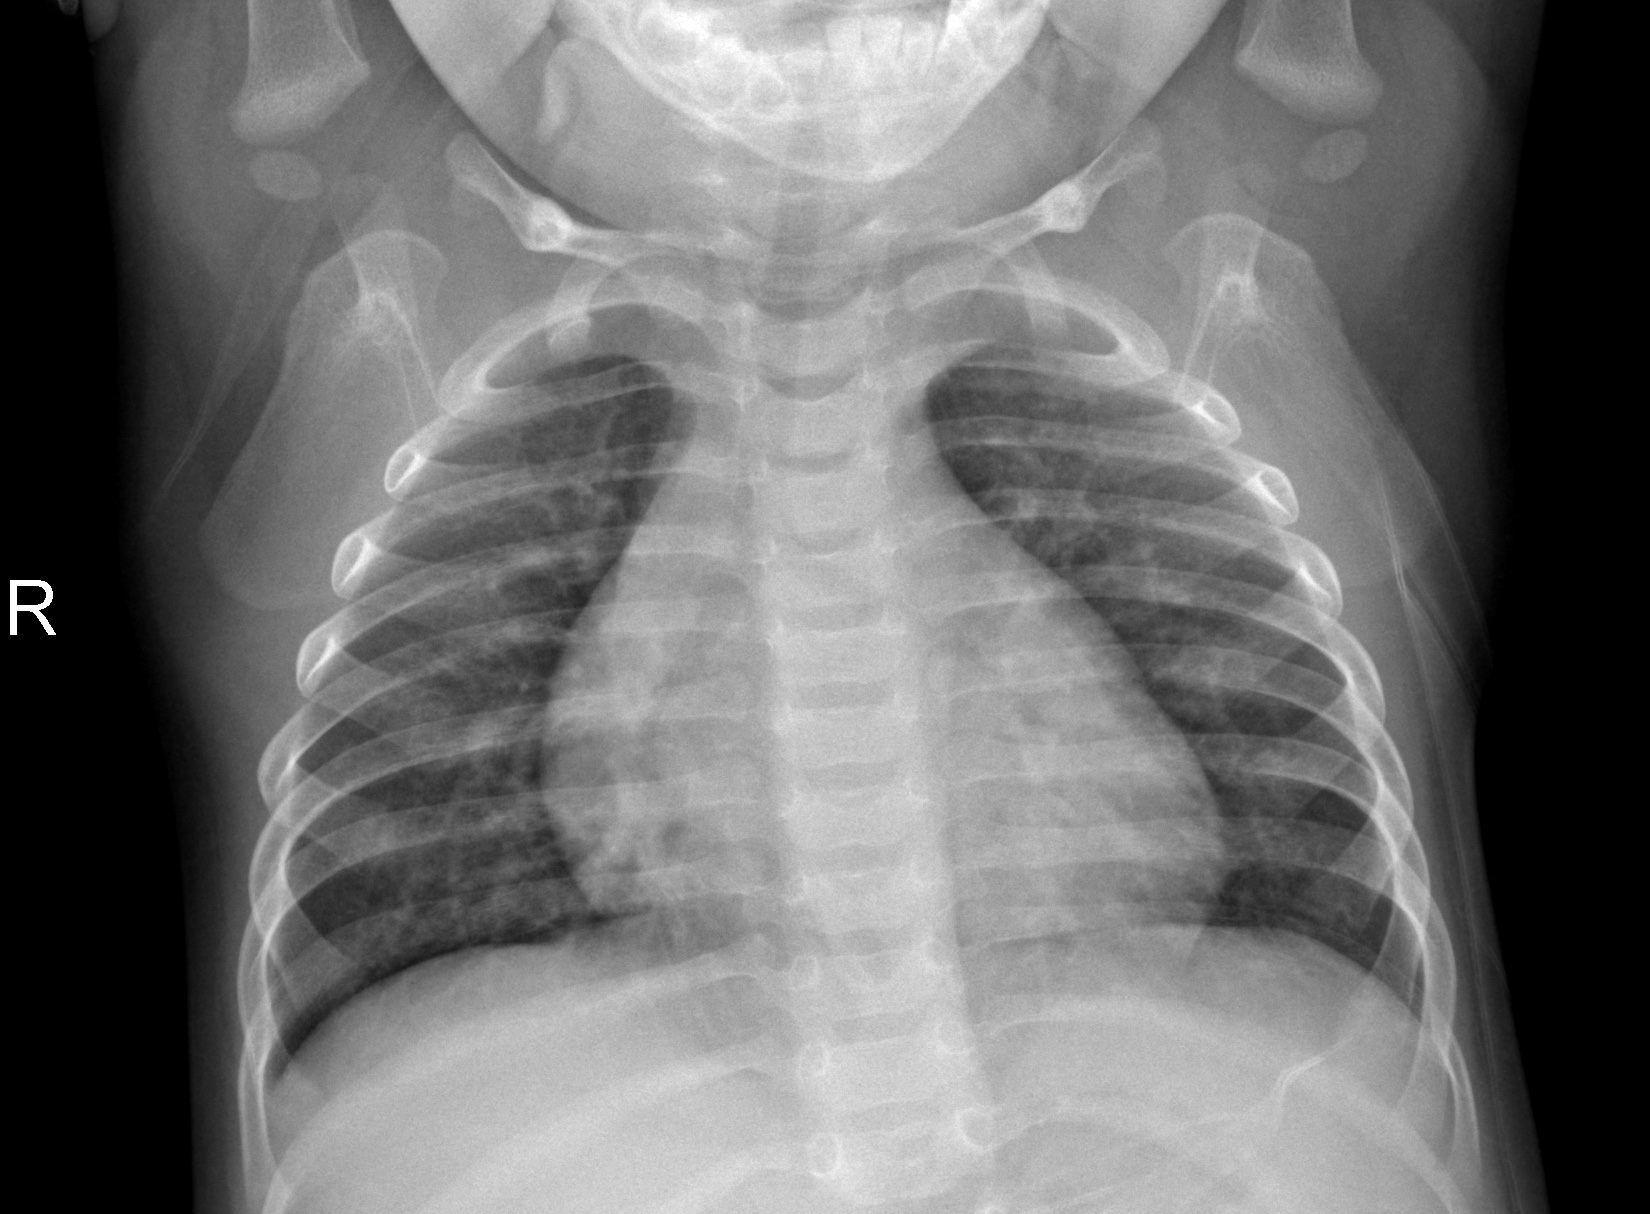
Diagnosis: NORMAL